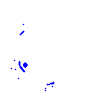
Particle: electron